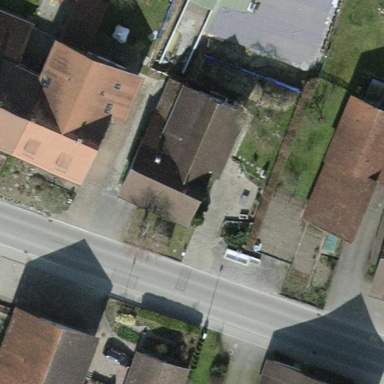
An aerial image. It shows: Detached building with gabled roof.